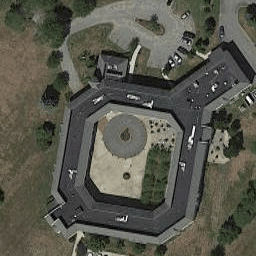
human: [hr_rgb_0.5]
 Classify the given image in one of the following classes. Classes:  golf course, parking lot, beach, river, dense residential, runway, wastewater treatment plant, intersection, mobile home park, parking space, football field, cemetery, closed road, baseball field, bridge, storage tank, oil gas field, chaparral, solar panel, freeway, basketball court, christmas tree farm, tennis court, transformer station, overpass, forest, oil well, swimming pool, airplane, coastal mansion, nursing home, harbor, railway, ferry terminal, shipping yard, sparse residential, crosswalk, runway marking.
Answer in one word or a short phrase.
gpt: nursing home